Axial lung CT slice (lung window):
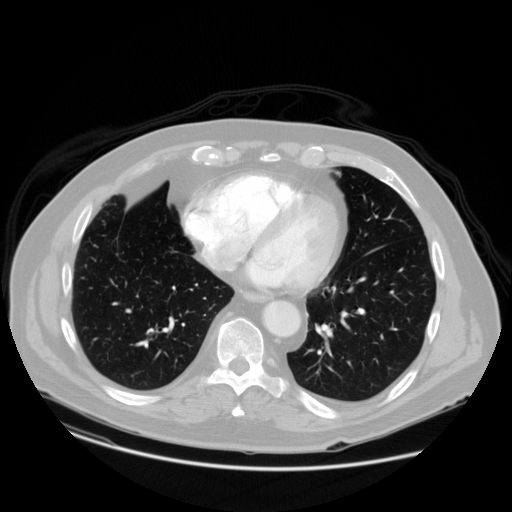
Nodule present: no